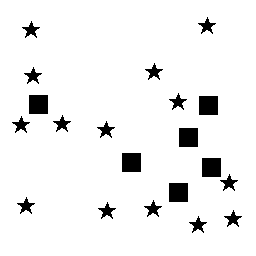
Squares: 6
Triangles: 0
Stars: 14
Total shapes: 20